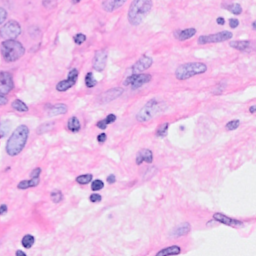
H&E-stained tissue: Breast